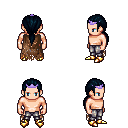
a pixel art fantasy rpg character, male body template, human, light skin, brown tattered cape, metal pants, raven ponytail hairstyle, purple tiara, gold boots, four views (front, back, left, right), 2x2 character sprite sheet, small pixel art, hard edges, no anti-aliasing